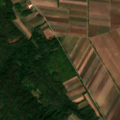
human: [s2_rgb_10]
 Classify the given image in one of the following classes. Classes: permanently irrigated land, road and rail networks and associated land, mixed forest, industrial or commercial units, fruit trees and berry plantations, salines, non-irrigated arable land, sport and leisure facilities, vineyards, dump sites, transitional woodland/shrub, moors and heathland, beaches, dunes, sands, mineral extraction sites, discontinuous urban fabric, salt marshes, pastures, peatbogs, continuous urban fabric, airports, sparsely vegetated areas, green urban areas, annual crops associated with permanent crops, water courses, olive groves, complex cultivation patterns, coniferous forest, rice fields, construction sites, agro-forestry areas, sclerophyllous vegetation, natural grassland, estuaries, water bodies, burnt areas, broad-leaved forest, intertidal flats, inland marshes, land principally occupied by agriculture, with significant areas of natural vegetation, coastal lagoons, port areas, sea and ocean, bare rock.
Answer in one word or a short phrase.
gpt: non-irrigated arable land, broad-leaved forest